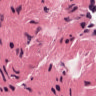
Metastatic tissue present: no